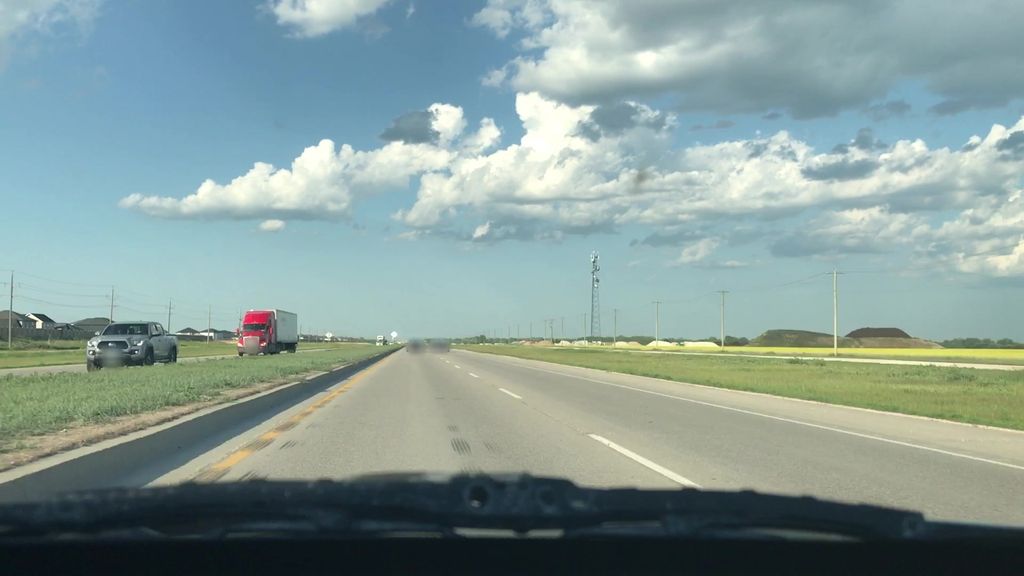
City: winnipeg